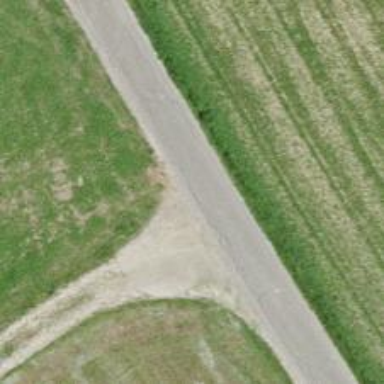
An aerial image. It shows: Asphalt track with cycleway. The track is of grade1 quality.